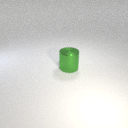
large green metal cylinder